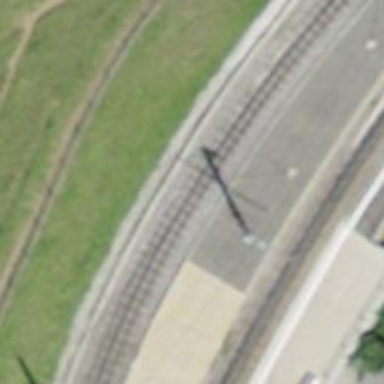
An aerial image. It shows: Narrow-gauge railway with 1 track. The tracks are electrified with contact line.